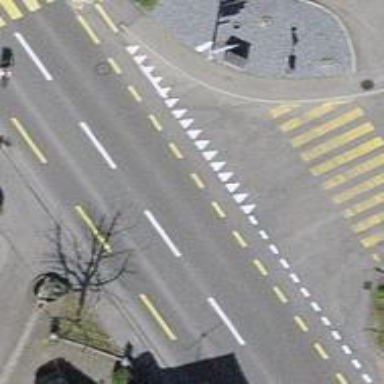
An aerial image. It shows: Primary highway with asphalt surface and designated cycle lane.